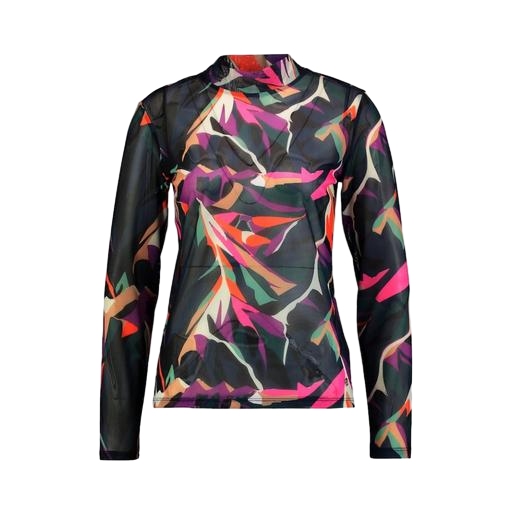
multicolor luisa rash vest, multicolor longsleeve mesh, multicolor sheer longsleeved shirt, white background